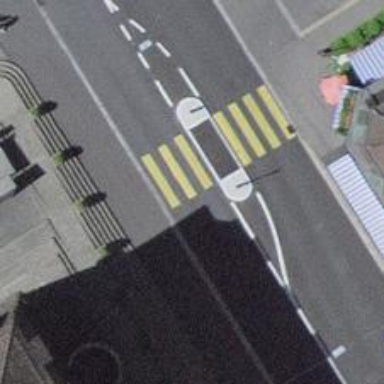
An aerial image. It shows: Uncontrolled zebra crossing with island. The crossing is marked with zebra stripes.